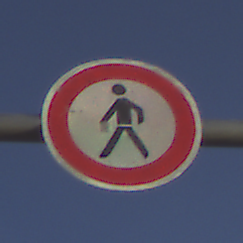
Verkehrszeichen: VerbotFussgaenger
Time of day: SunriseSunset
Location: Outdoor (Nature)
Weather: PartlyCloudy
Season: NotSpecified
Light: Natural